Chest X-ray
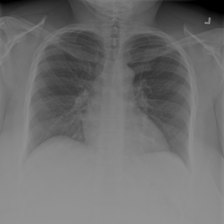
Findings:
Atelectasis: negative
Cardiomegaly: negative
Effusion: negative
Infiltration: negative
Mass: negative
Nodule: negative
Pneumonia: negative
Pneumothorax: negative
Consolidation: negative
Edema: negative
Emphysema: negative
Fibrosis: negative
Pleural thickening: negative
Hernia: negative